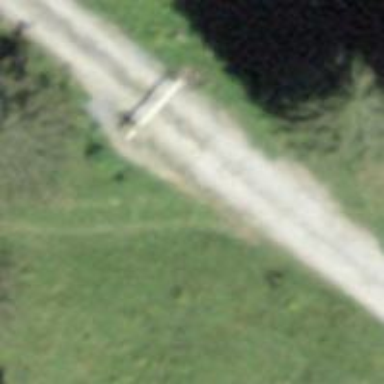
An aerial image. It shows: Bench for seating.